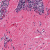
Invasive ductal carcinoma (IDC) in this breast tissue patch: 0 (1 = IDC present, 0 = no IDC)